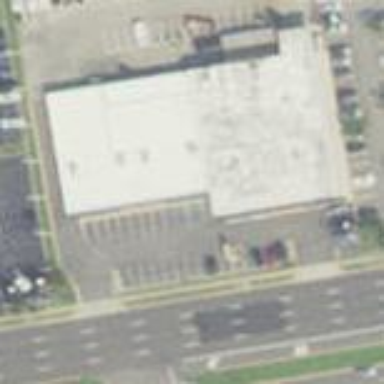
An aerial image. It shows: Commercial building.